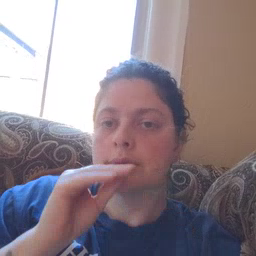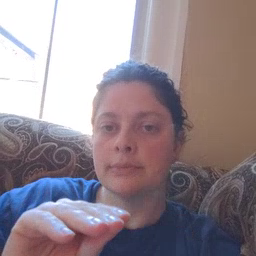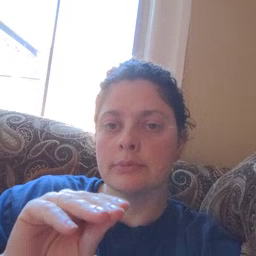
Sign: kiss